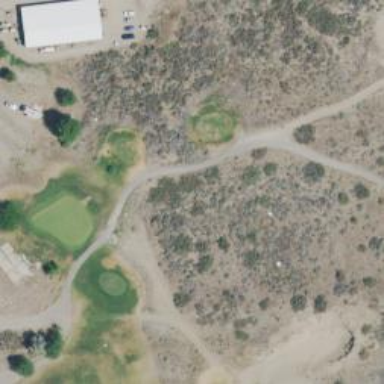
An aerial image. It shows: Service road designated as golf cart path.